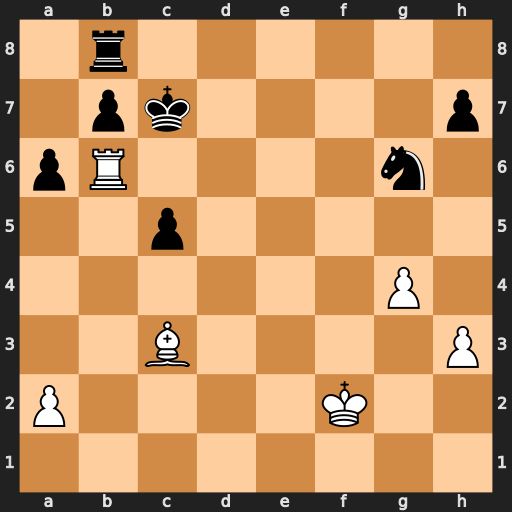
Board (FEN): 1r6/1pk4p/pR4n1/2p5/6P1/2B4P/P4K2/8
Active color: w
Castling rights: -
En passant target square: -
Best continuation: Rxg6 hxg6 Be5+ Kd7 Bxb8